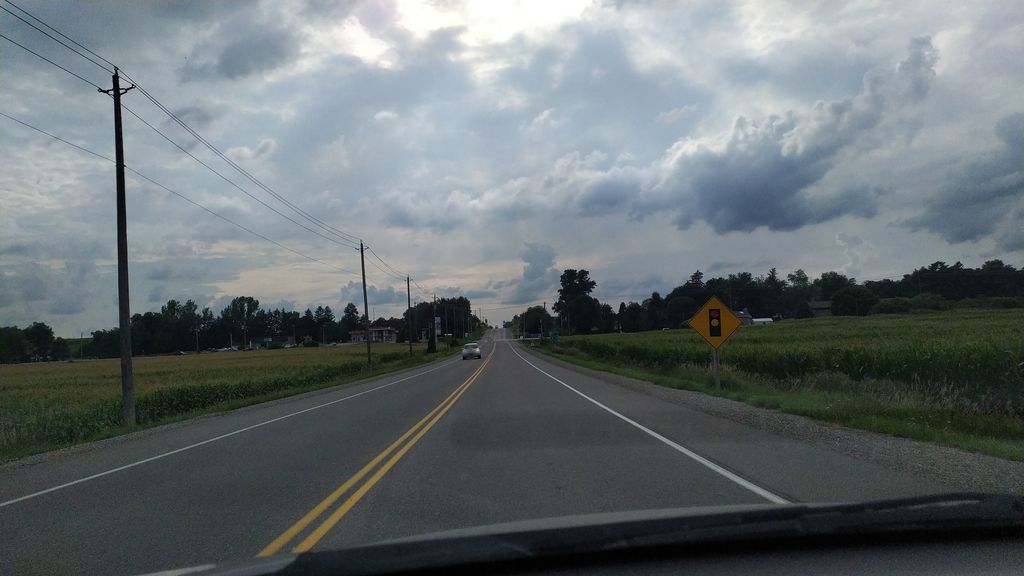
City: kitchener-waterloo